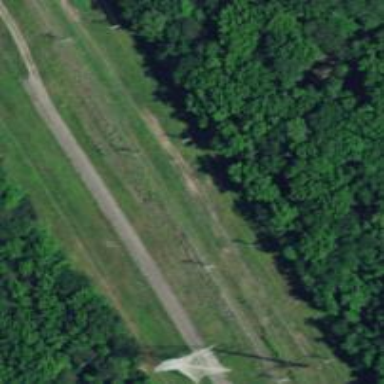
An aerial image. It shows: Disused railway spur line.